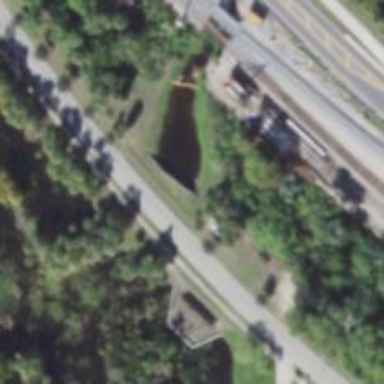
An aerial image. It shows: Canal culvert running through tunnel.